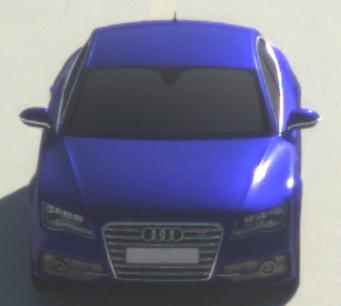
Make: Audi
Model: S7 Sportback cod
Detailed model: S7 (4G) Sportback
Model produced from: 2012/06
Model produced until: 2014/05
Doors: 5
Color: blue
Road condition: dry road
Daytime: morning or afternoon
Contrast: high contrast